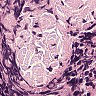
Metastatic tissue present: no